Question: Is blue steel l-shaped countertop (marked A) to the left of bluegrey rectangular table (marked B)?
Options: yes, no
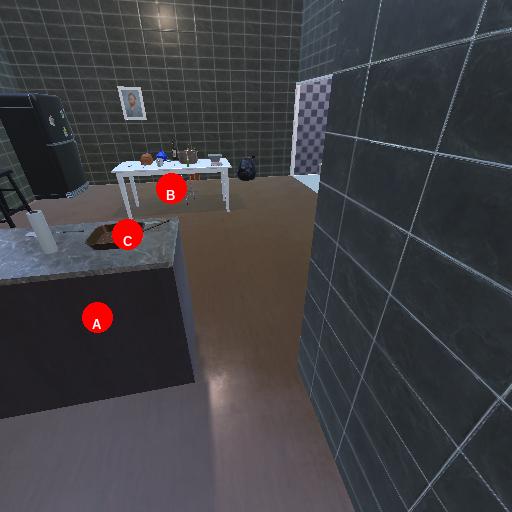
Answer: yes